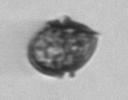
Label: Kryptoperidinium_triquetrum